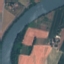
Land use / land cover class: River